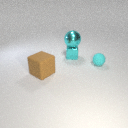
small cyan metal cube behind small cyan rubber sphere